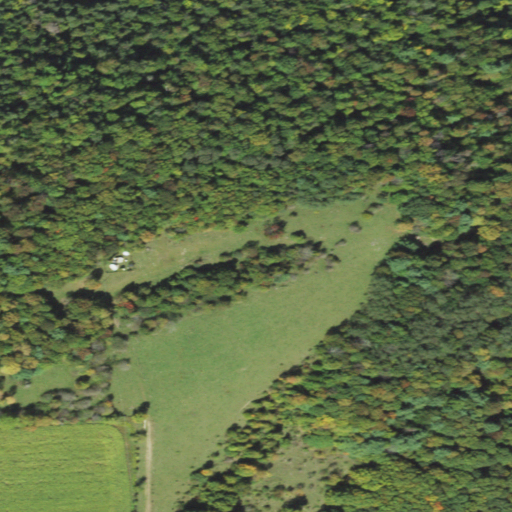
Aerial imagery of mountain in Pennsylvania named Briar Hill containing deciduous forest, mixed forest, pasture, cultivated crops, evergreen forest, and open development